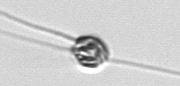
Label: Chaetoceros_danicus